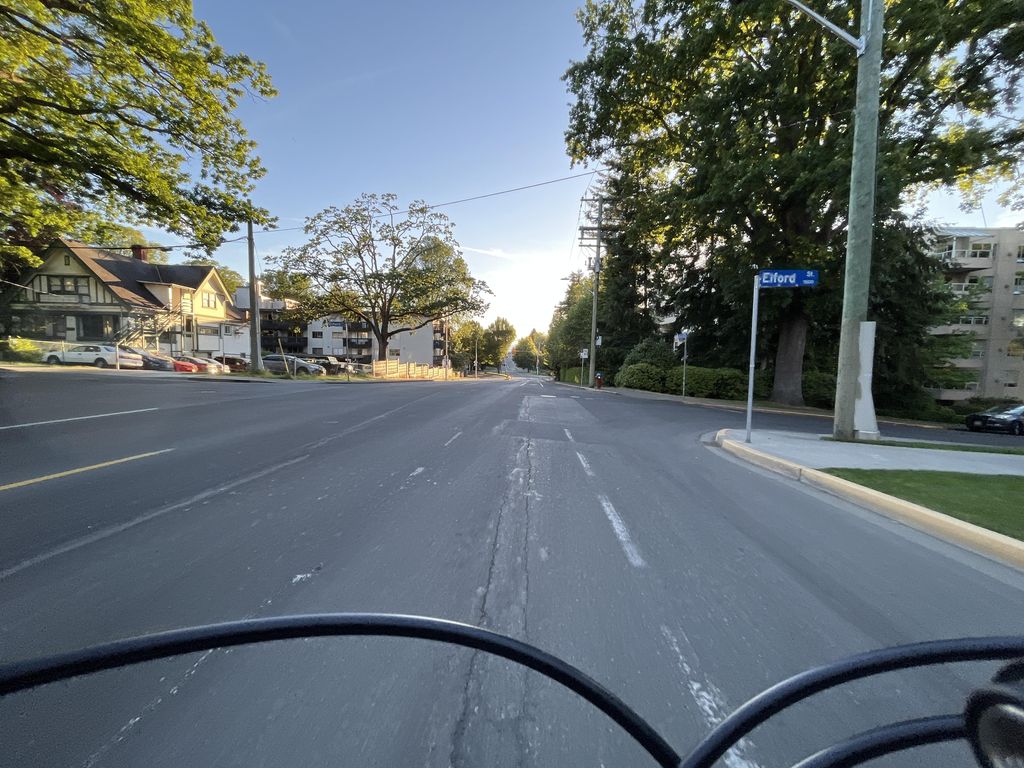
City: victoria